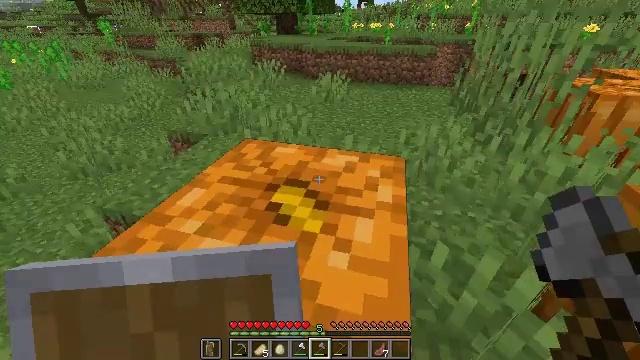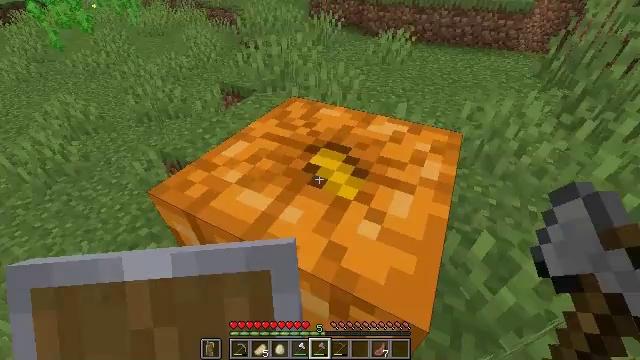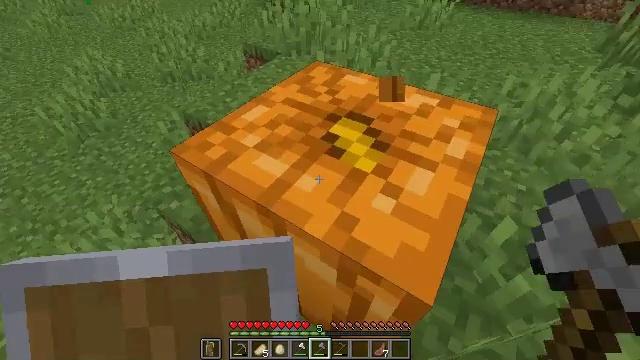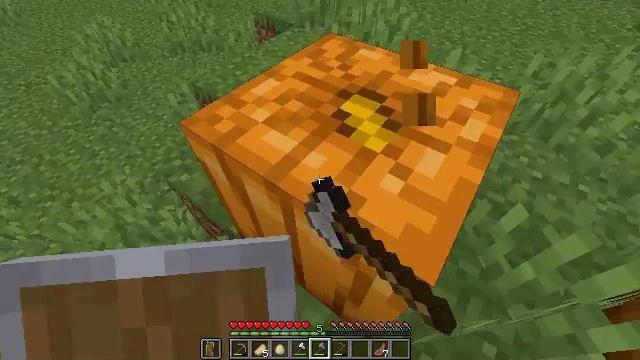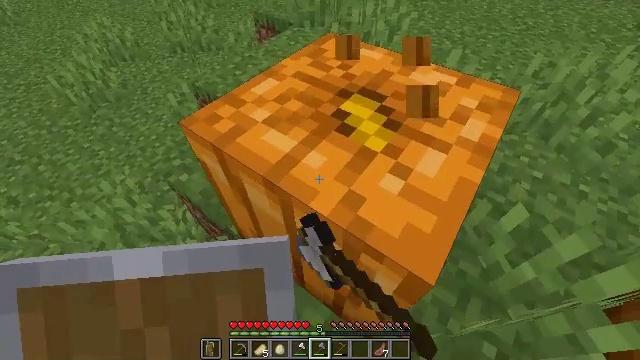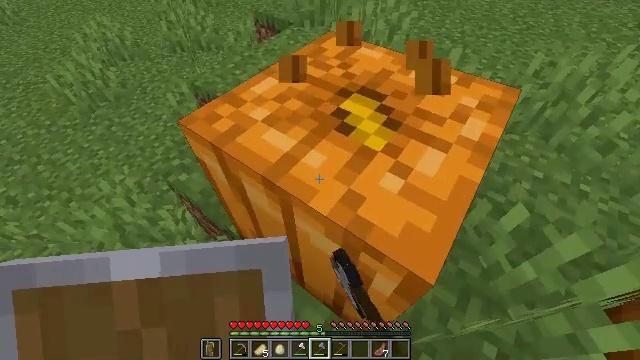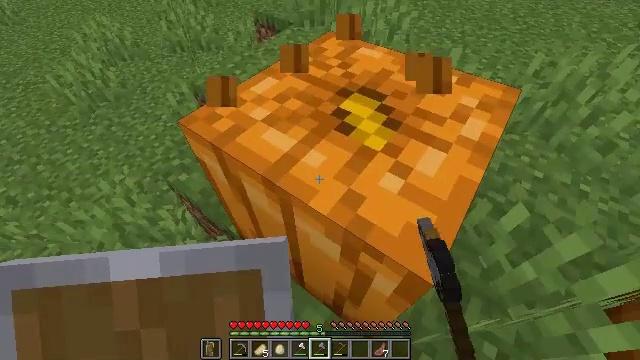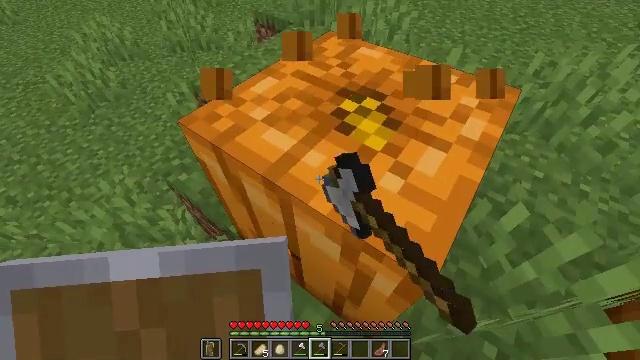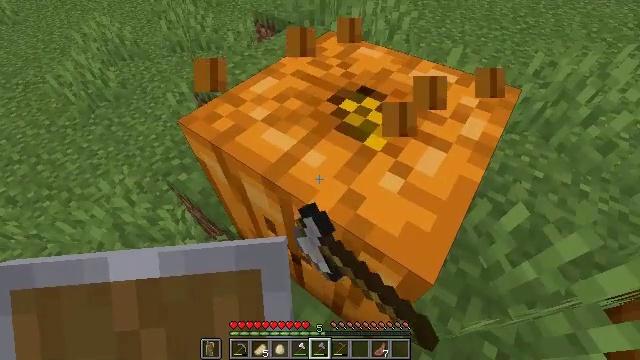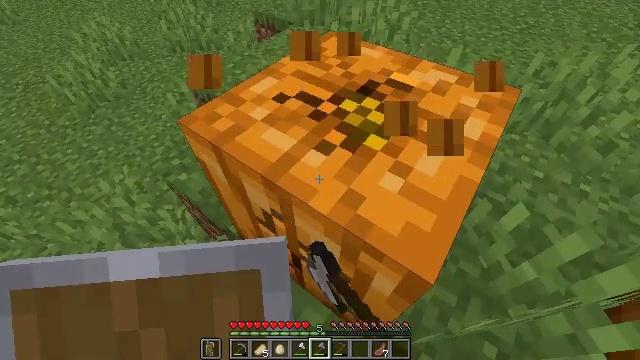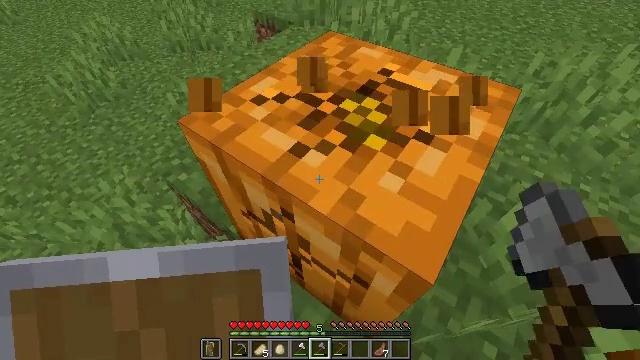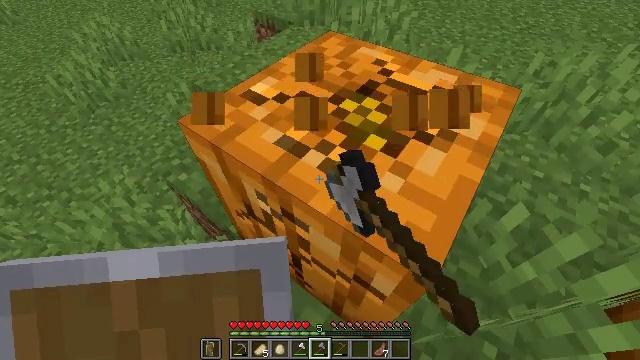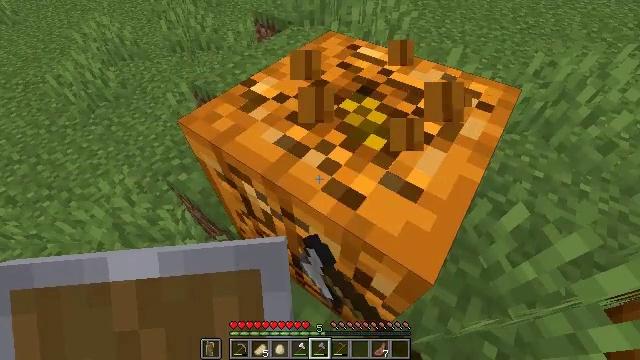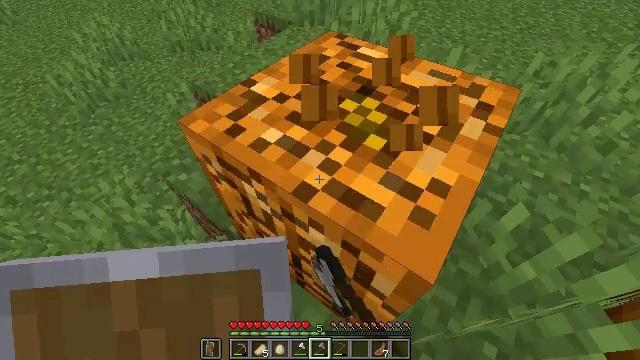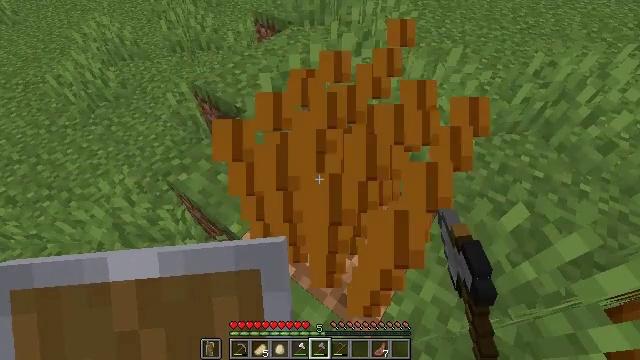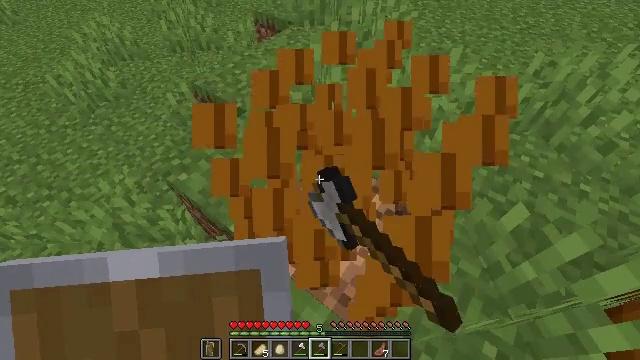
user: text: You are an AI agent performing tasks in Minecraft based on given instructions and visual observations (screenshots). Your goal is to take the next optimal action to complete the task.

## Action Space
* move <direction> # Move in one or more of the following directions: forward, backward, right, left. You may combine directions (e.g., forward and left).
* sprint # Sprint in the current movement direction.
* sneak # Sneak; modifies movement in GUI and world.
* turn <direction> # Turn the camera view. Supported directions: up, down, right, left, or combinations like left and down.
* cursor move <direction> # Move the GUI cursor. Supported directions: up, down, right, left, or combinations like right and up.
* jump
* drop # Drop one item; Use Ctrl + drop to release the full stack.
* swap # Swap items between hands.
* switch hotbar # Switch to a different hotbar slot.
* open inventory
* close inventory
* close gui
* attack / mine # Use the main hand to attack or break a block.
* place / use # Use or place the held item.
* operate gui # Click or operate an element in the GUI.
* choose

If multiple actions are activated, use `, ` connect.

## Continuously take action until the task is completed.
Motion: motion action
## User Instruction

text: Break the pumpkin to collect it.
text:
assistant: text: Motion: turn left and down
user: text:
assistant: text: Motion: turn left and down, attack / mine
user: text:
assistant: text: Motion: turn left and down, attack / mine
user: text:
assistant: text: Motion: attack / mine
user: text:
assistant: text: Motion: attack / mine
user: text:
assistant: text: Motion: attack / mine
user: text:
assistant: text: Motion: attack / mine
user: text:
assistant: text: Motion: attack / mine
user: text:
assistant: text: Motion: attack / mine
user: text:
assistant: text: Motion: attack / mine
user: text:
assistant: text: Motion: attack / mine
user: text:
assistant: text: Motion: attack / mine
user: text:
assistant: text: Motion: attack / mine
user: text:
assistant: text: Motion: attack / mine
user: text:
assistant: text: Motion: attack / mine
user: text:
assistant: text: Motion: attack / mine
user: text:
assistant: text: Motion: attack / mine
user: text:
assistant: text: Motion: attack / mine
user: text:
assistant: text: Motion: attack / mine
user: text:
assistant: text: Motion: attack / mine
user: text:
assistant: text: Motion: no_op
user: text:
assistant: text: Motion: move forward
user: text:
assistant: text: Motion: move forward
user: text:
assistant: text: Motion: move forward
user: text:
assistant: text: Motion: move forward, turn right and up
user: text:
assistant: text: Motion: move forward, turn right and up
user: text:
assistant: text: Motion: move forward, turn right and up
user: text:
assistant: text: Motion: move forward, turn right and up
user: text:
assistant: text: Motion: turn right and up
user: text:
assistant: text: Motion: turn right